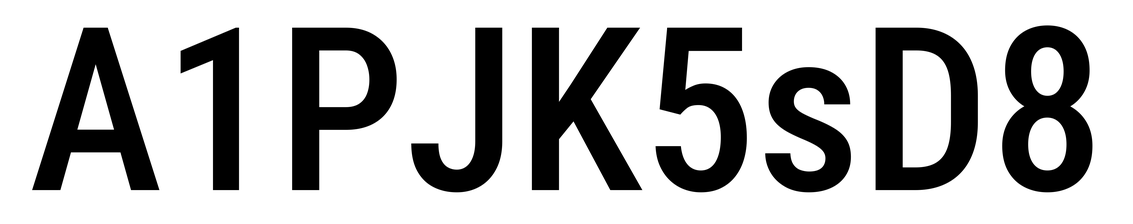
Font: Roboto_Condensed_Medium